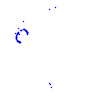
Particle: pion